Question: I'm writing a project in Install4j that required some special code in the uninstaller to allow partial uninstallation.
I have a 'Delete files and directories' action in the uninstallation section with a boolean acting as a flag to fire it or the typical full uninstall action. All of this appears to be working fine.
The issue I am having is the variable I pass to the delete files and directories action (${installer:uninstallDirs}). I have attempted setting this variable to a String Array, or an undefined variable type. With either of those settings, I have attempted to pass it full string paths to the directories, file objects, and relative string paths.
During the action execution, the debug output will show the following.
'''
[INFO] com.install4j.runtime.beans.screens.UninstallationScreen [ID 27]: Show screen [INFO]
com.install4j.runtime.beans.actions.files.DeleteFileAction [ID 1495]:
Execute action
Property directoryFilter: null
Property fileFilter: null
Property files: [[suppressed]]
Property filesRoot: null
Property backupForRollback: true
Property recursive: true
Property rollbackSupported: true
Property showFileNames: true
Property showProgress: false
The file "C:\InstallDir\[C:\InstallDir\Server, C:\InstallDir\Client, C:\InstallDir\Network]" does not exist
Execute action successful after 14 ms
'''
So it appears to be failing because it will put the Install Directory into the value prior to the array, despite the object being passed being an array. I have output the value of the array at a previous section and can confirm that the array is being built correctly.
I suspect this has something to do with the "Make all paths relative when saving the project file" setting, but I don't want to just start changing project settings until it works.
Any suggestions or tests I might try to perform would be greatly appreciated.

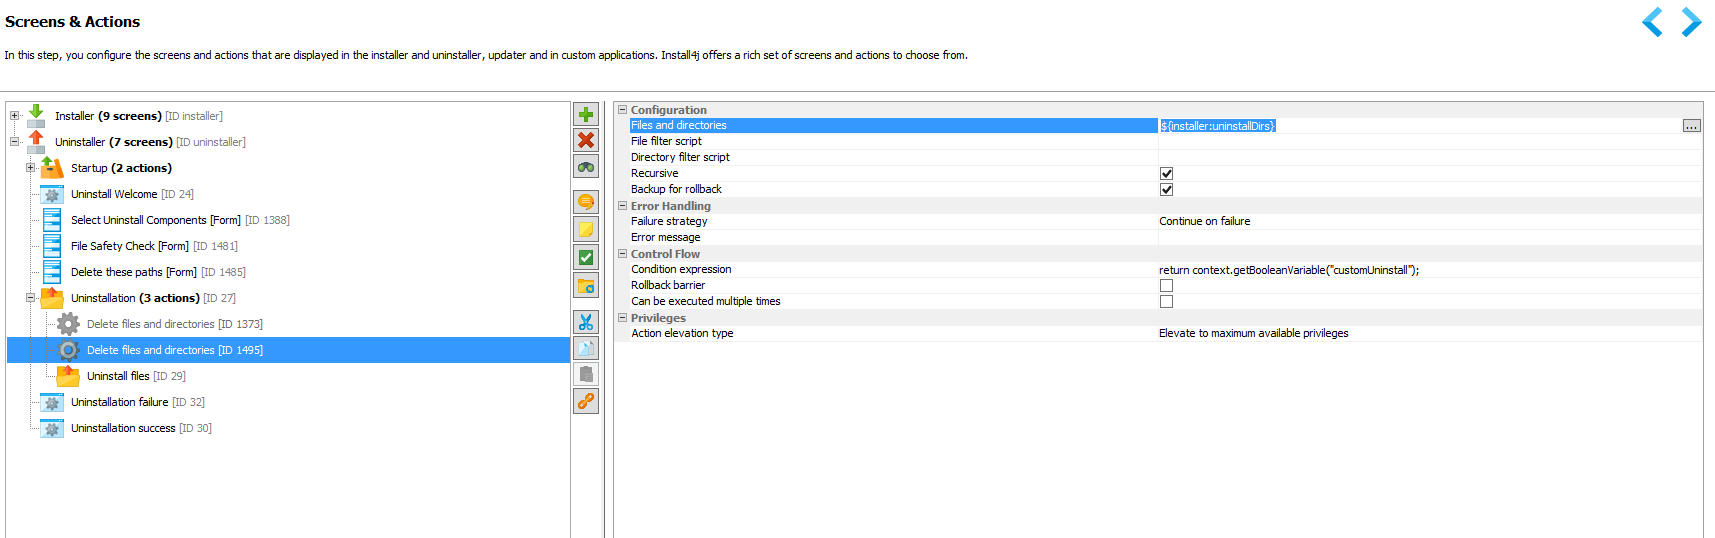
Answer: This can happen if there is a collection value in the installer variable. As of install4j 7.x, the variable replacement for collection properties only expands installer variables with an array value into separate entries. A collection value will be replaced with its 'toString()' value instead of adding all collection items separately.
In install4j 8, collection values will be supported as well.